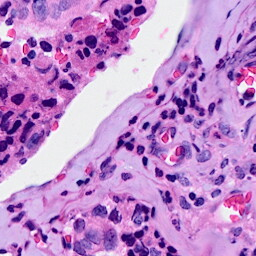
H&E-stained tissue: Breast